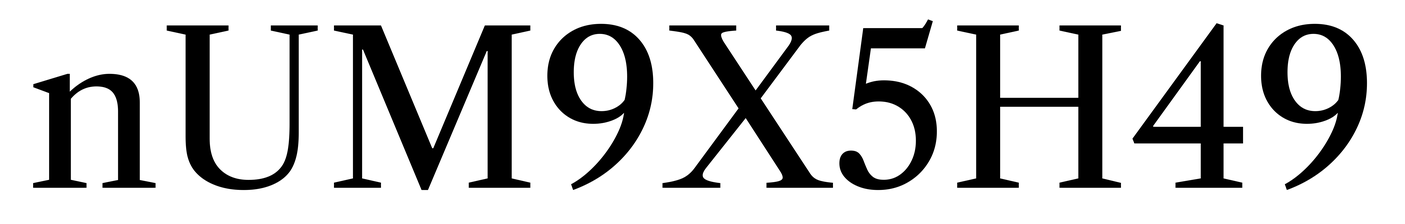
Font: LibreCaslonText_Regular